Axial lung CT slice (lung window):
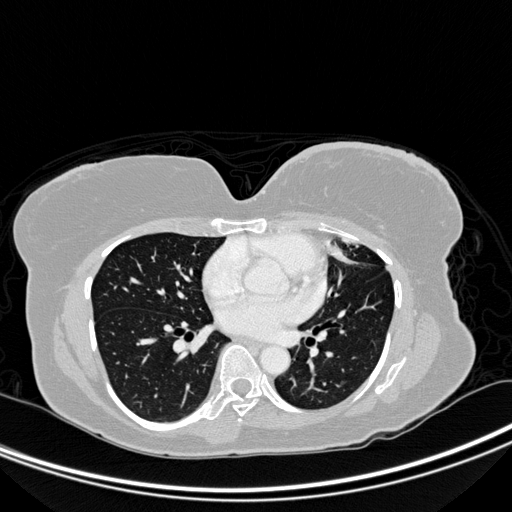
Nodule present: no